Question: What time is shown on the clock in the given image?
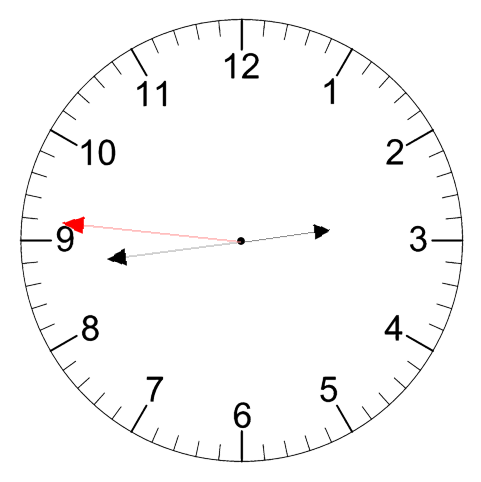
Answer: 02:43:46